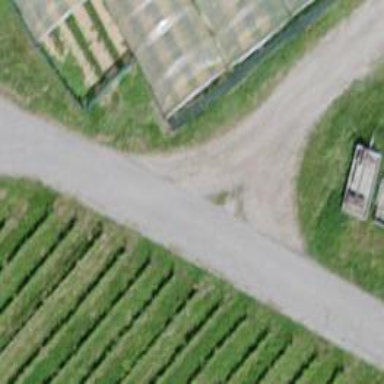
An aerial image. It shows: Unclassified road passing through agricultural land.